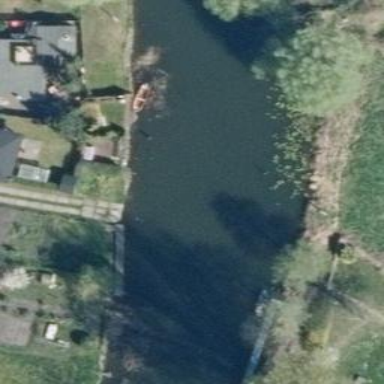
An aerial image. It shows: Slipway on leisure land.